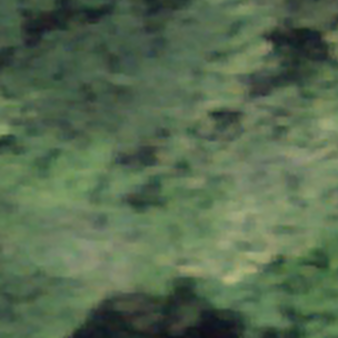
Label: other